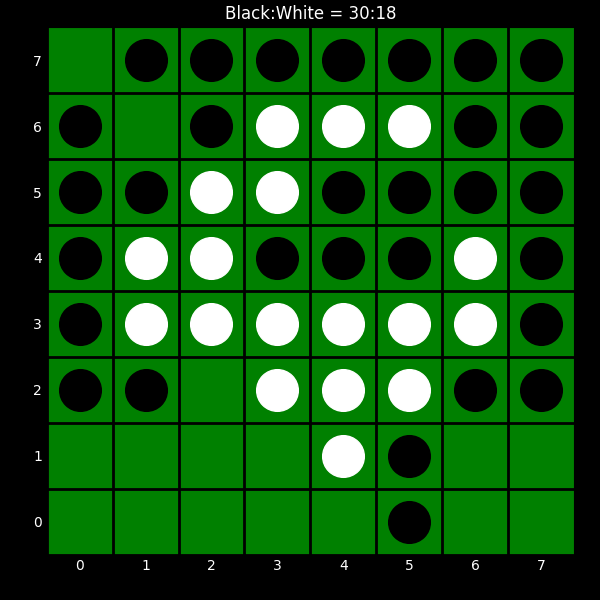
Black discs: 30
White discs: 18